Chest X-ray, AP view. Patient: 27 years old, sex M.
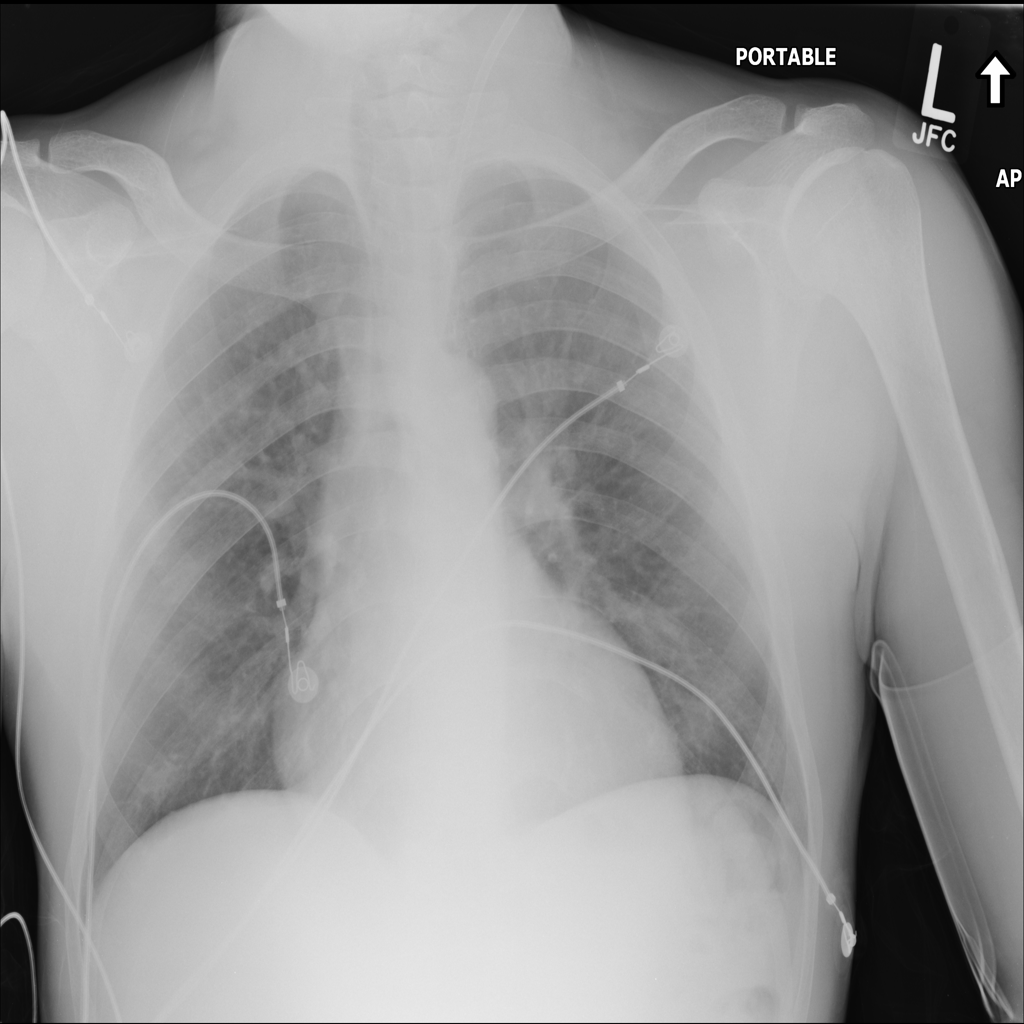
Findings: No Finding